Interaction volume radius: 5 \u00c5
Interaction volume height: 35 \u00c5
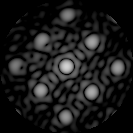
Disorder parameter: 0.1461